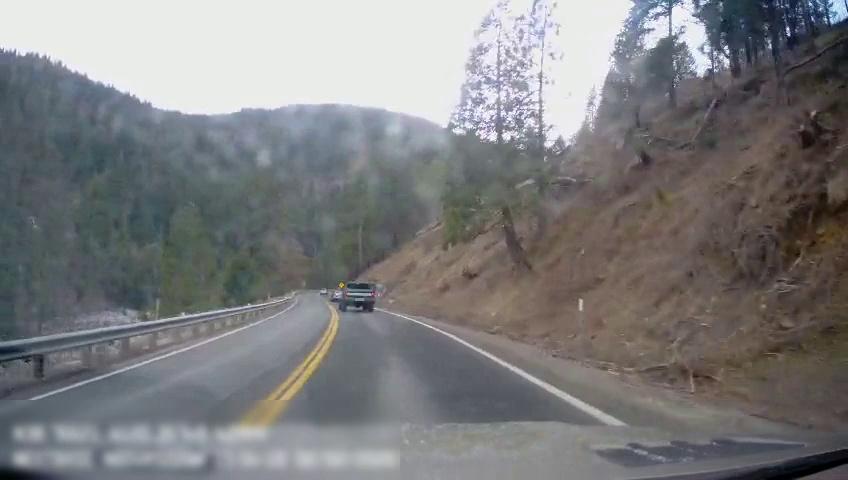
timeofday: Day
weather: Sunny
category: Drivable Space
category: Vehicles | Car
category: Vehicles | Truck
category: Lanes | Current Lane
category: Lanes | Current Lane
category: Lanes | Alternate Lane